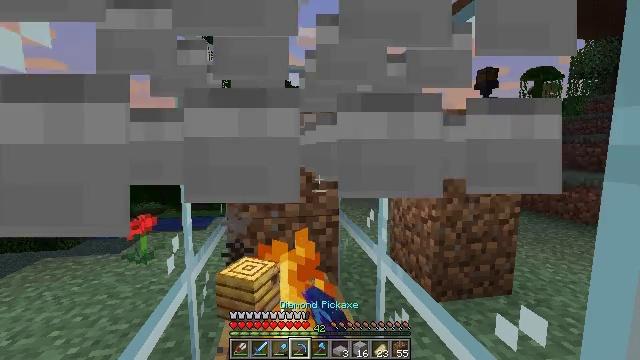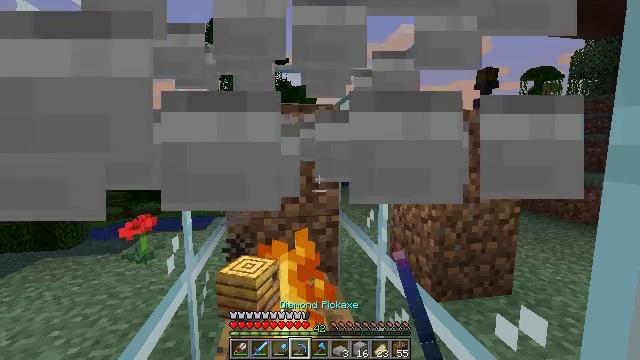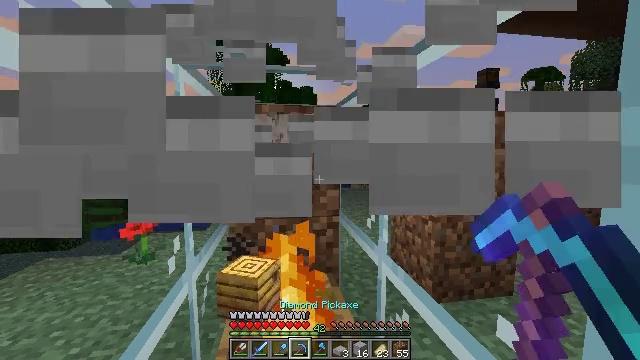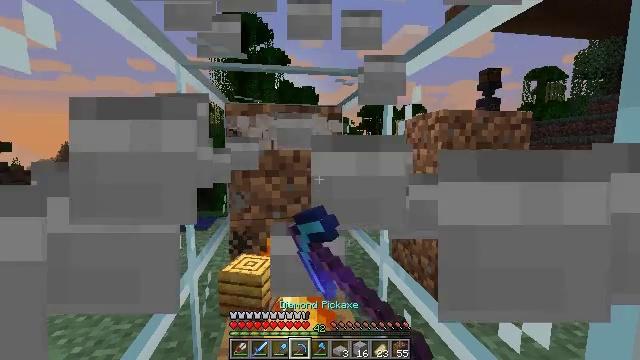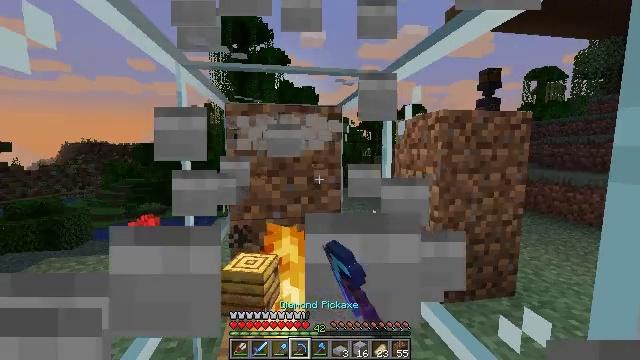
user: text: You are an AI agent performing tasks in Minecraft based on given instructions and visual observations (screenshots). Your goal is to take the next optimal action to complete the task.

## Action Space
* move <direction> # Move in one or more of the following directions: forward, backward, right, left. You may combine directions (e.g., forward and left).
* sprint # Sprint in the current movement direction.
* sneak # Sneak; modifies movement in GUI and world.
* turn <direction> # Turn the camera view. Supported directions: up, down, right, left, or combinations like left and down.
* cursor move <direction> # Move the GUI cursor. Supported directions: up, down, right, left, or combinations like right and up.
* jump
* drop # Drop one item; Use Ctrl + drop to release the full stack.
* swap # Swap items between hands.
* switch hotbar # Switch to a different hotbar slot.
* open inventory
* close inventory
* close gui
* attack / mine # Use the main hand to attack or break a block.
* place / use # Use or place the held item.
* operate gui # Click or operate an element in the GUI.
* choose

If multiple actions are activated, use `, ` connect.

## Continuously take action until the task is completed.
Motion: motion action
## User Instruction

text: Mine the smooth stone slab.
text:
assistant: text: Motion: attack / mine
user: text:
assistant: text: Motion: attack / mine
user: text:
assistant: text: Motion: attack / mine
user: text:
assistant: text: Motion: attack / mine
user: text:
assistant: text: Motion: attack / mine